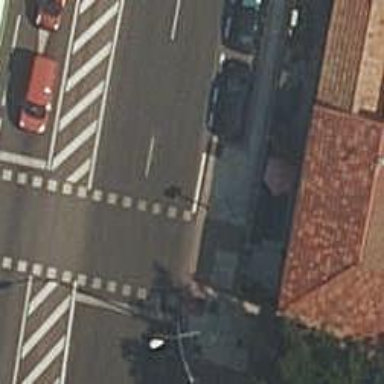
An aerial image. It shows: Road crossing with traffic signals.